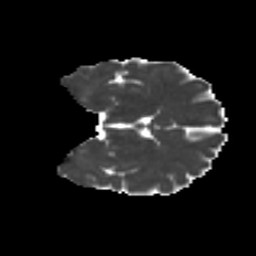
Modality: MD
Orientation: coronal
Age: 29
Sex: male
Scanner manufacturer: ge
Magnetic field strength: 3 T
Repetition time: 7.8 s
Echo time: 0.0609 s